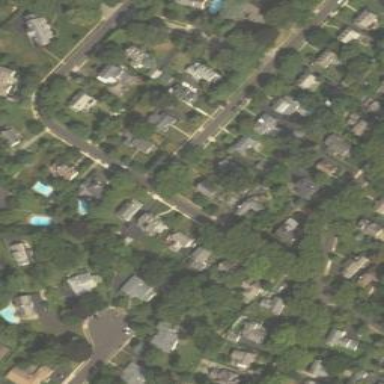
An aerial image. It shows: Sidewalk.